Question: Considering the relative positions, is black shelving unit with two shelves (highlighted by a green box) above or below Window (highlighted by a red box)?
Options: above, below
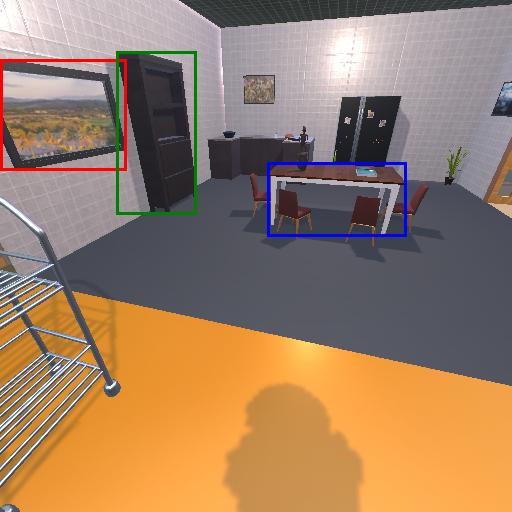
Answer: above